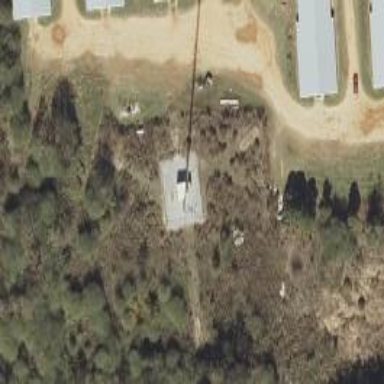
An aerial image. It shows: Mast tower used for communication.